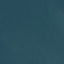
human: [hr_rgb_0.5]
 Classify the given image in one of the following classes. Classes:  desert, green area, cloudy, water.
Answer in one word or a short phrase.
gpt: water